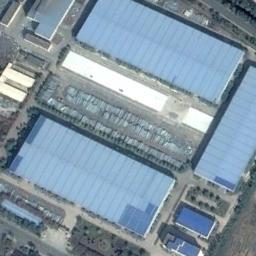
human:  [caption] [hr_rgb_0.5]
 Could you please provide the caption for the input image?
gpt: There are many houses in the industrial area .

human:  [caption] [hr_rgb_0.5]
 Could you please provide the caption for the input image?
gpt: There are many buildings of different sizes in the industrial area .

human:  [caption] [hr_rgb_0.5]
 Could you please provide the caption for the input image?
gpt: In an industrial area, There are neatly planned factories and roads, Green belts, And parking lots for items .

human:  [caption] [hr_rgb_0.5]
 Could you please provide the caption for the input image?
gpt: The industrial area has several blue workshops and white workshops .

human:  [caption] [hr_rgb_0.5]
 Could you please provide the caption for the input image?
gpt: There are some blue buildings on the industrial area .